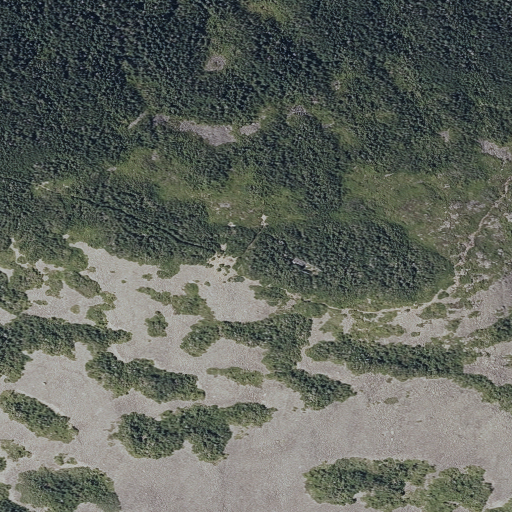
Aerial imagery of mountain in Maine named White Cap Mountain containing evergreen forest, barren land, and grassland